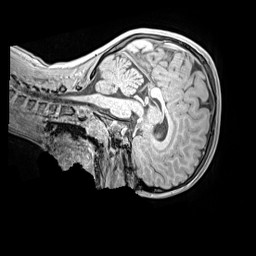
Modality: MP2RAGE
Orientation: sagittal
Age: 9
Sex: female
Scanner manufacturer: siemens
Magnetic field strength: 3 T
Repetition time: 4 s
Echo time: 0.00299 s